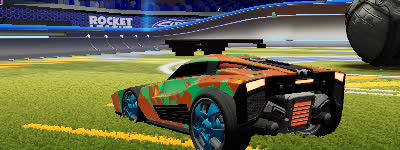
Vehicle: breakout